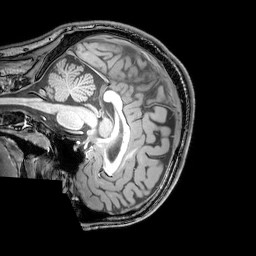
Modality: T1w
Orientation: sagittal
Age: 24
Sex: male
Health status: healthy
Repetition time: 0.081 s
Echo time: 0.037 s